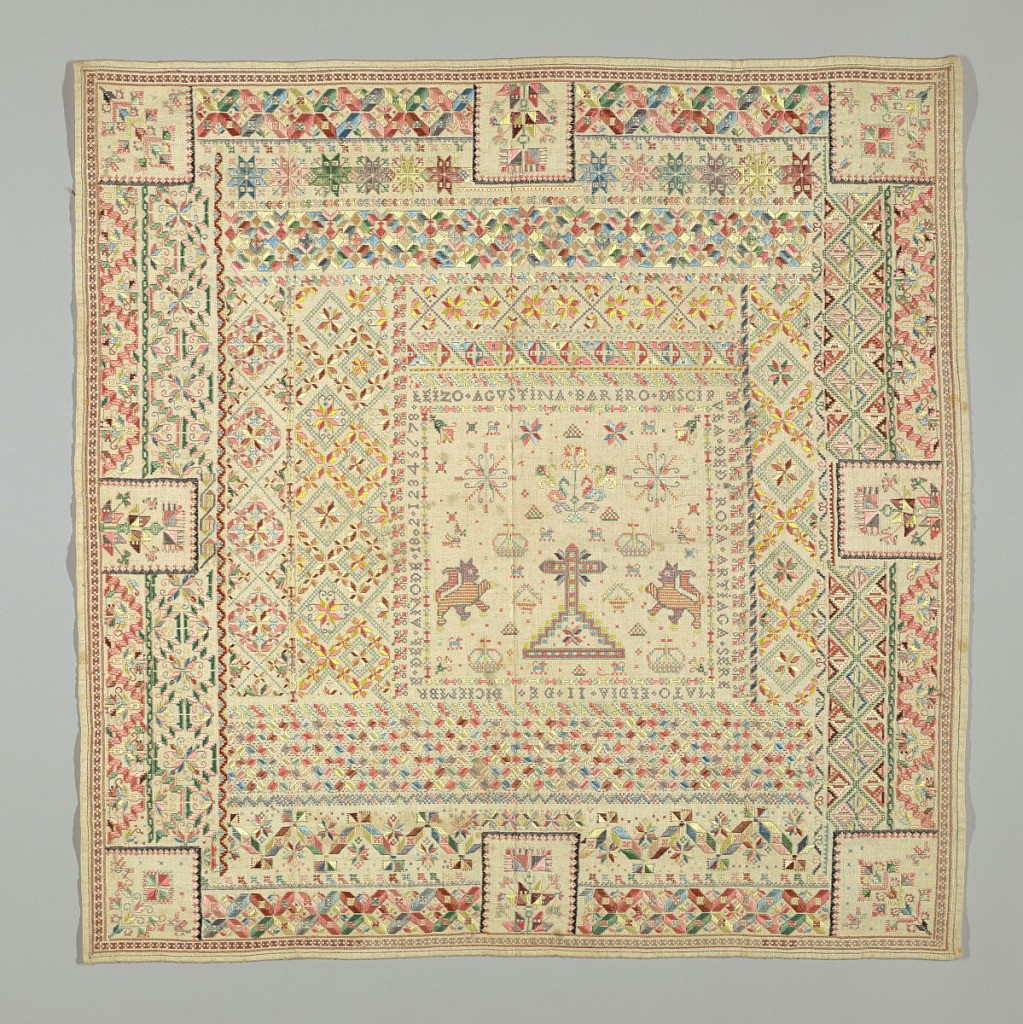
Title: Sampler
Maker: Augustina Barero
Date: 1802
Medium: silk embroidery on linen foundation Technique: embroidered in satin, cross, back, chain, running, four-sided, and buttonhole stitches on plain weave foundation
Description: Center field of with a cross, confronted lions, and spot motifs, framed by inscription and concentric bands of geometric patterns, embroidered in pale shades of blue, green, yellow, terra cotta and pink on a natural ground. A square on each corner and the center of each side contains a floral motif.